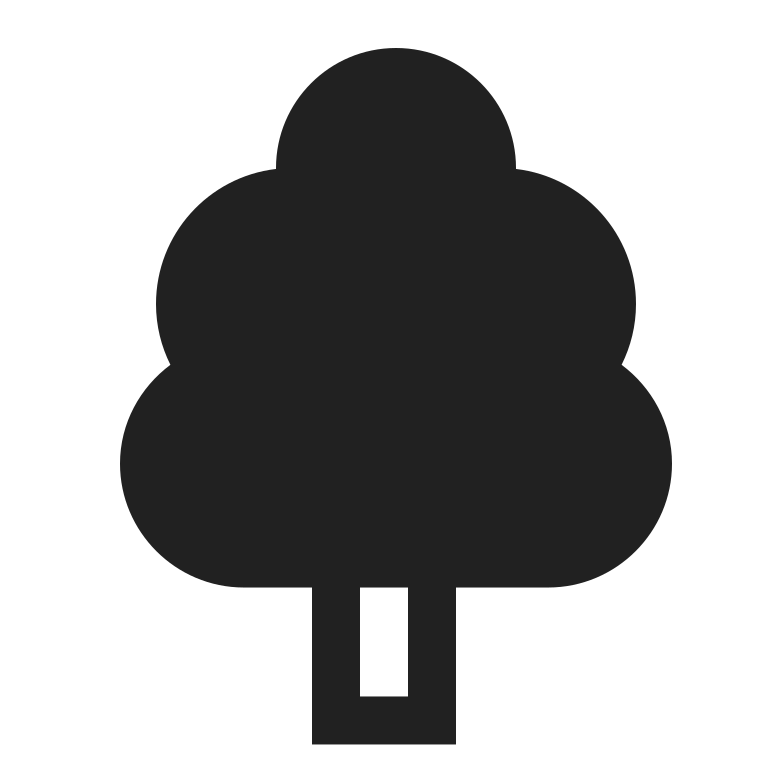
deciduous tree high contrast